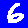
Digit: 6